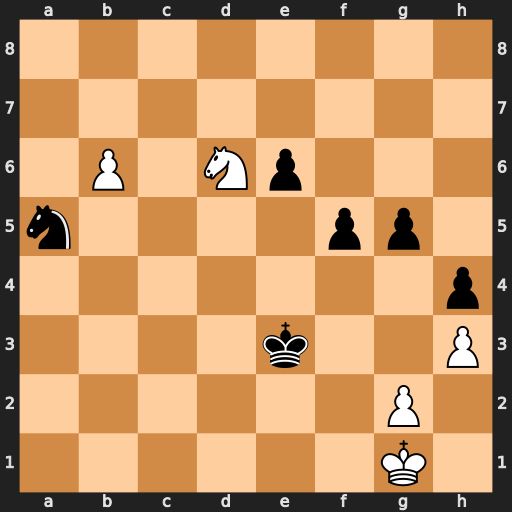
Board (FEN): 8/8/1P1Np3/n4pp1/7p/4k2P/6P1/6K1
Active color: w
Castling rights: -
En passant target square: -
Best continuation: Nc4+ Nxc4 b7 Nd6 b8=Q